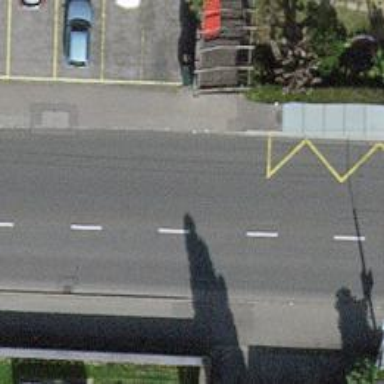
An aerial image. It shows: Secondary road with asphalt surface and trolley wires.